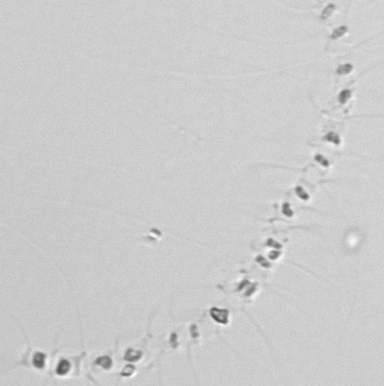
Label: Chaetoceros_socialis